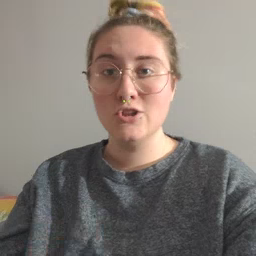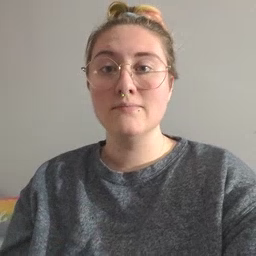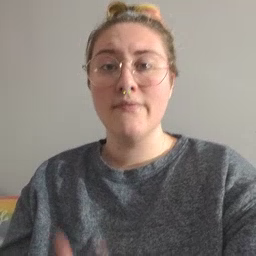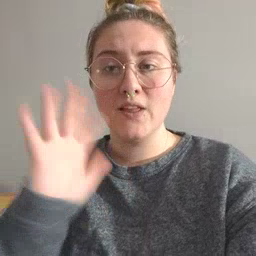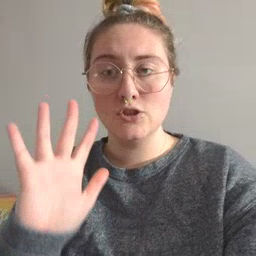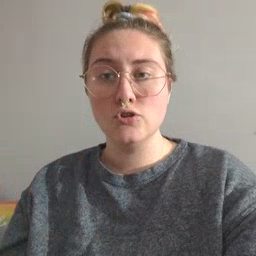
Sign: finish